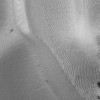
Label: not_dusty